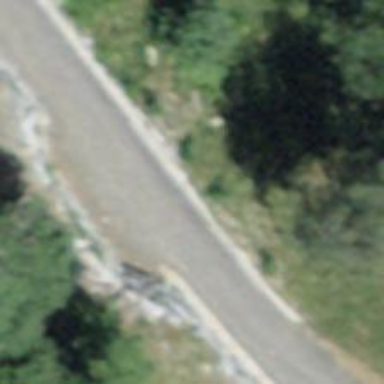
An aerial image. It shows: Passing place on the road.